Question: When calling ToObject on JObject with a string property, transforms datetime value.
'''
class Program
{
static void Main(string[] args)
{
var a = JObject.Parse("{"aprop":"2012-12-02T23:03:31Z"}");
var jobject = a.ToObject<A>();
Console.ReadKey();
}
}
public class A
{
public string AProp { get; set; }
}
'''
The problem is I get my value transformed despite it being a string. The ISO8601 specific characters got skipped:

I expect no tranformations to happen and want to be able to do date validation and culture-specific creation myself. I also tried the next code without success:
'''
var jobject = a.ToObject<A>(new JsonSerializer
{
DateParseHandling = DateParseHandling.None
});
'''
The is introduced for example's sake. In my real task I have a Web.Api action on a controller:
'''
public HttpResponseMessage Put(JObject[] requestData)
{
var jobject = a.ToObject<A>();
return SomeCleverStaffResponse();
}
'''
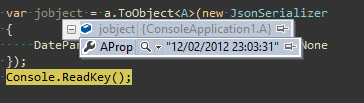
Answer: what you want is
'''
using Newtonsoft.Json;
class Program
{
static void Main(string[] args)
{
var temp = JsonConvert.DeserializeObject<A>("{"aprop":"2012-12-02T23:03:31Z"}");
Console.ReadKey();
}
}
'''
as soon as you do 'Parse' since "2012-12-02T23:03:31Z" is a date the parser creates a Date Object everything after that will already have the object parsed so the '.ToObject' is useless as what you are doing is going from date to string and that's why you get the "12/...".